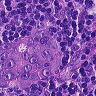
Metastatic tissue present: yes